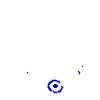
Particle: proton